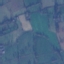
Land use / land cover class: Pasture